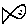
Label: fish